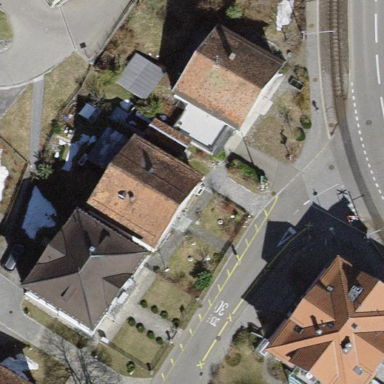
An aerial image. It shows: Simple house.